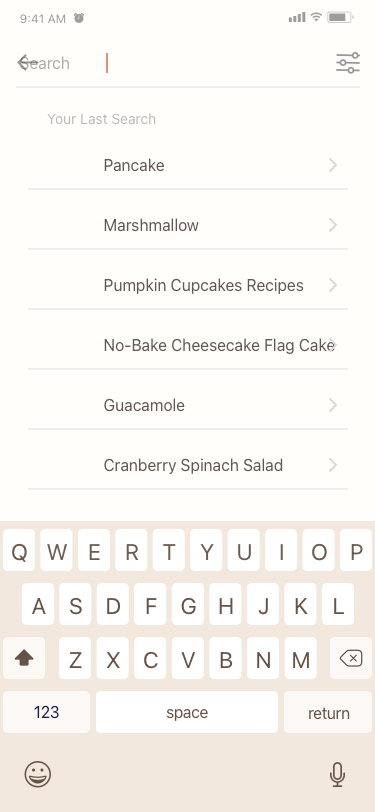
Text in this UI design:
Type something